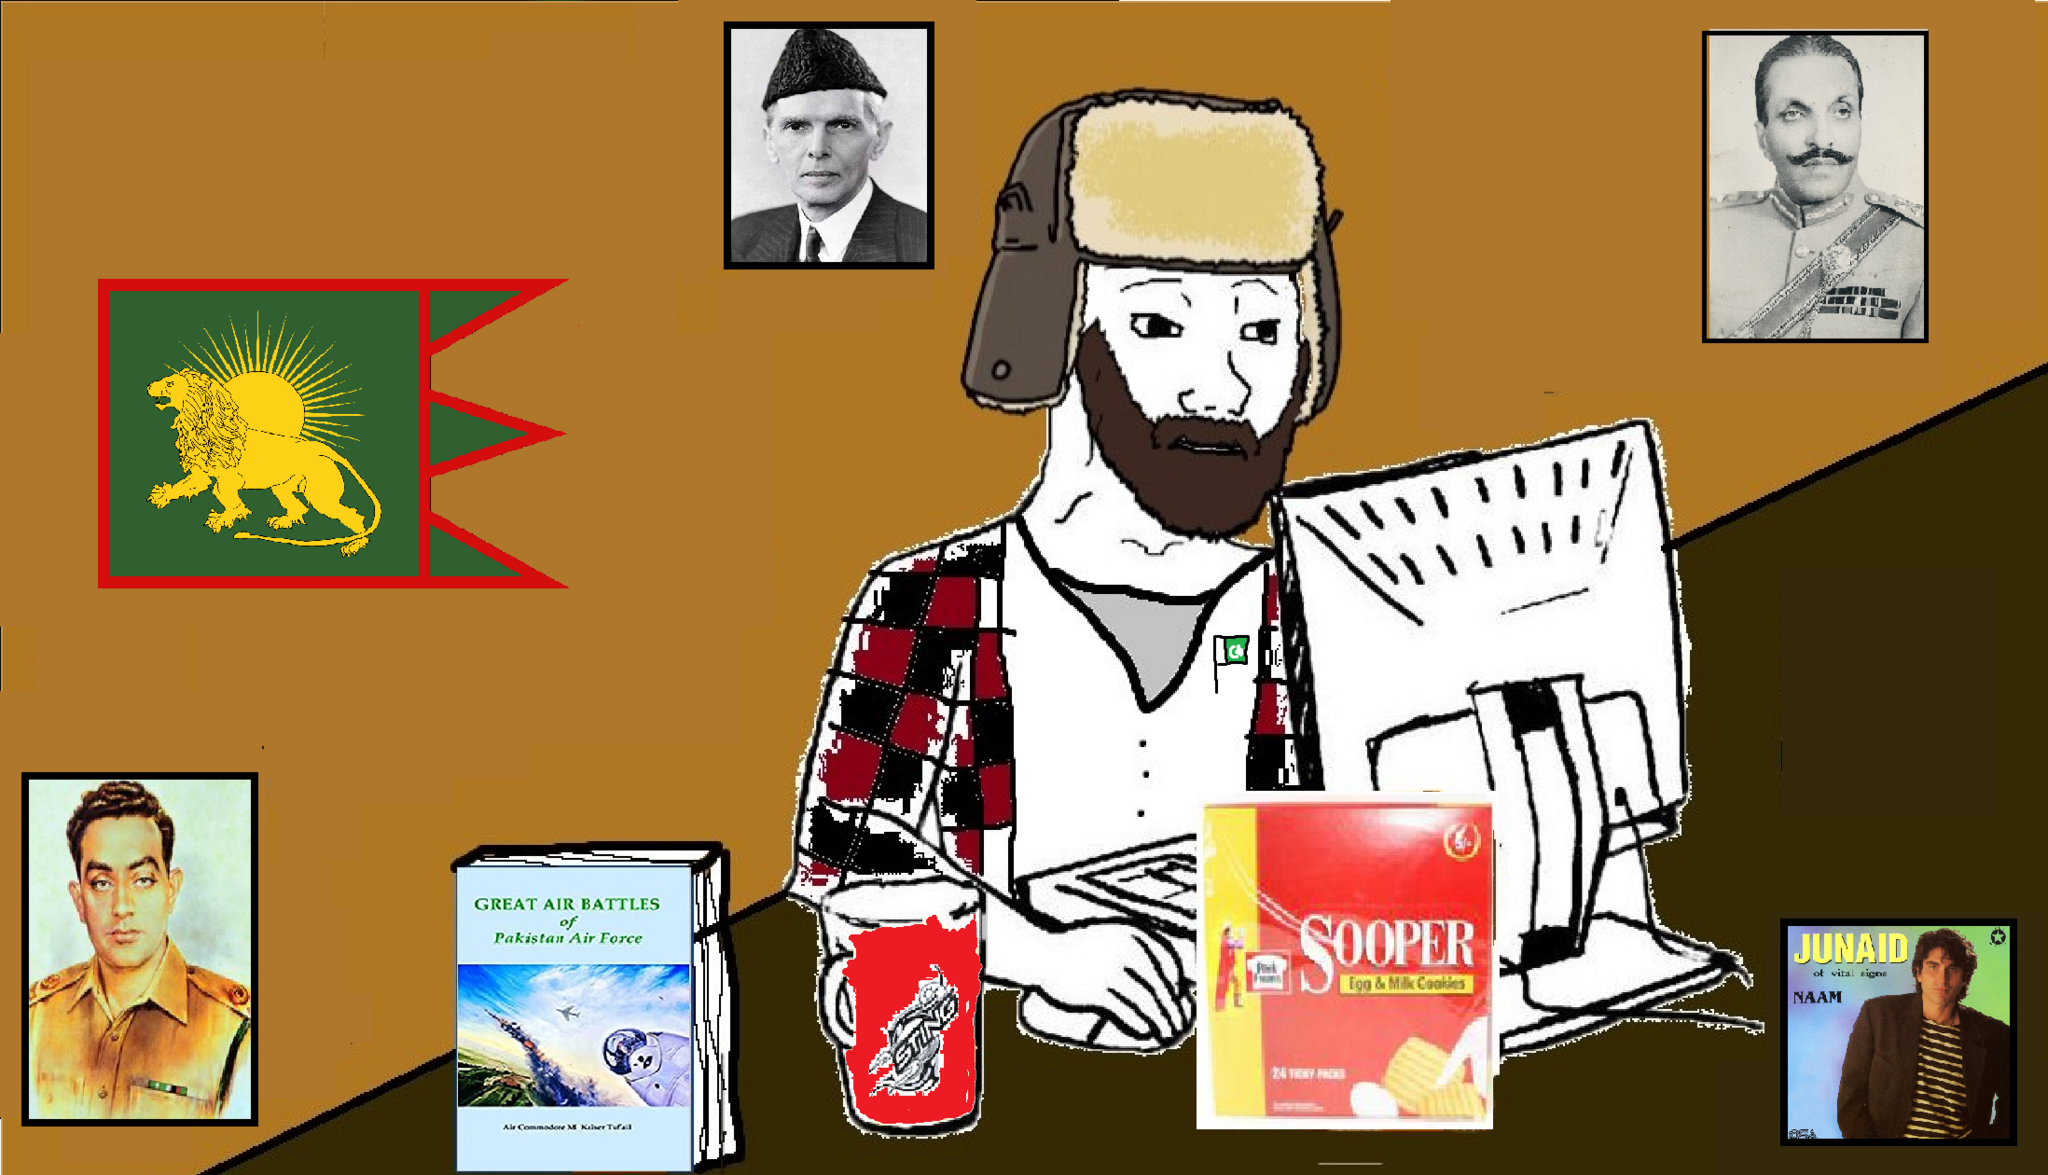
Label: 5_Wojak_with_Background